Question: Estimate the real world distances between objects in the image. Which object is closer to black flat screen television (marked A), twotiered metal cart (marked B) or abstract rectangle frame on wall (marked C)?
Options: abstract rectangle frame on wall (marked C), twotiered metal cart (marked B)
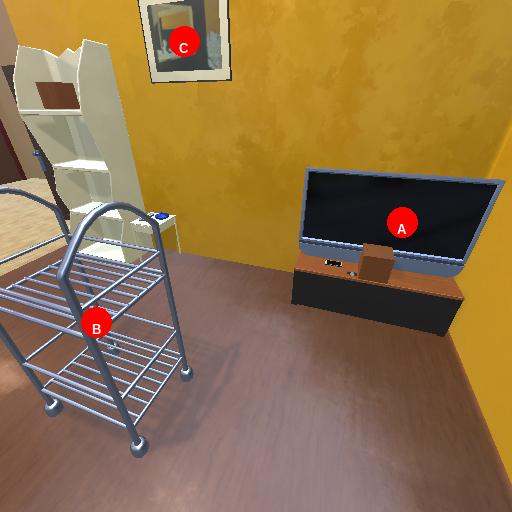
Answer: abstract rectangle frame on wall (marked C)